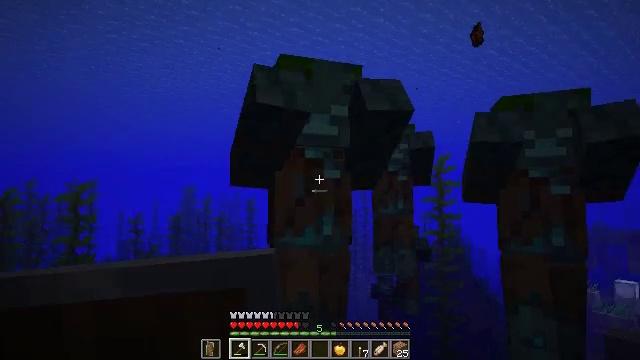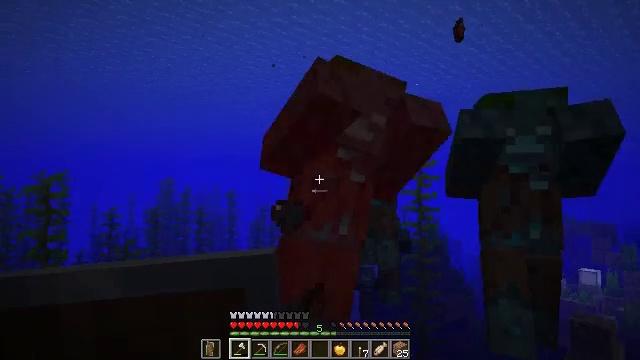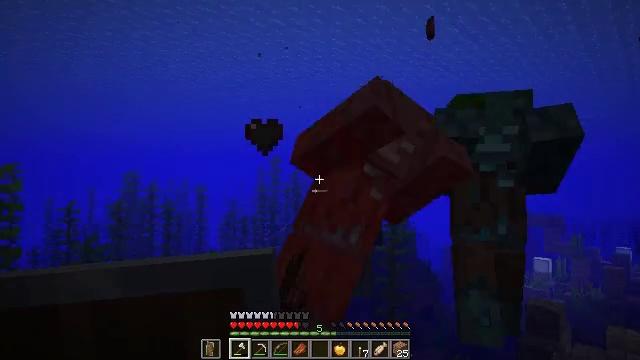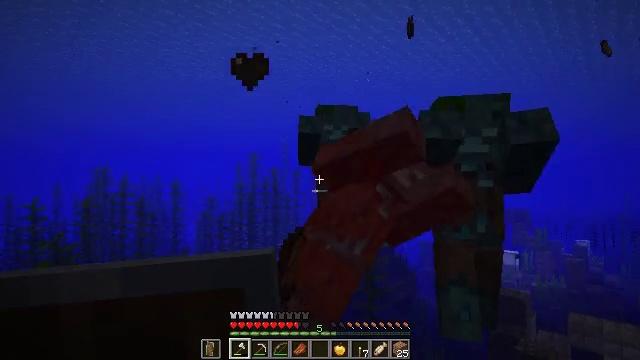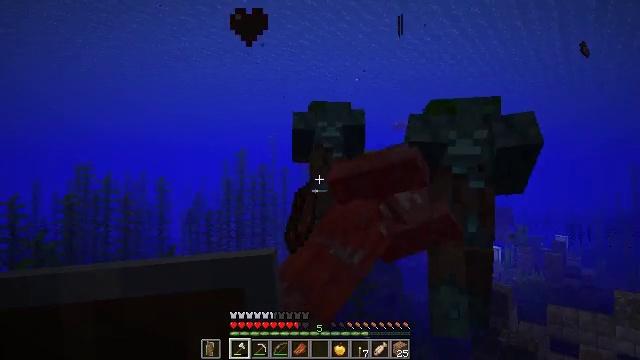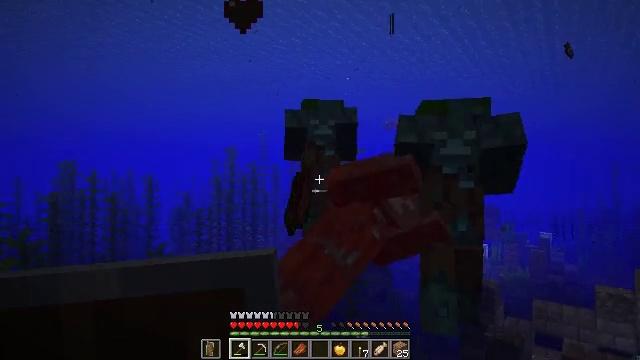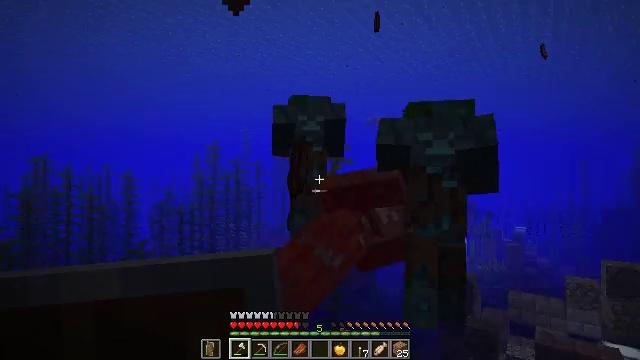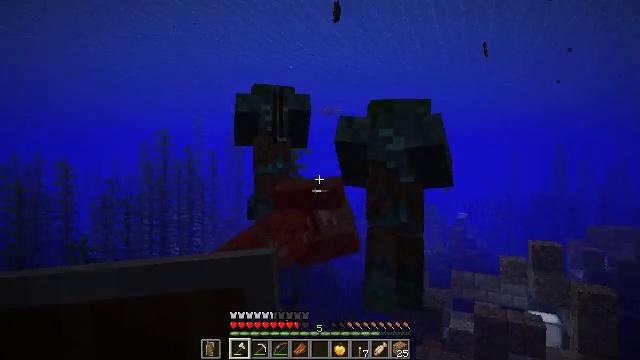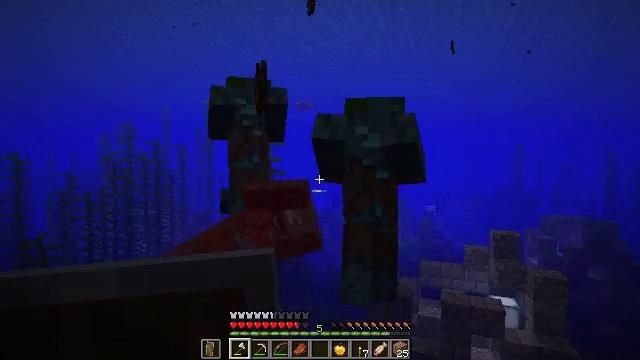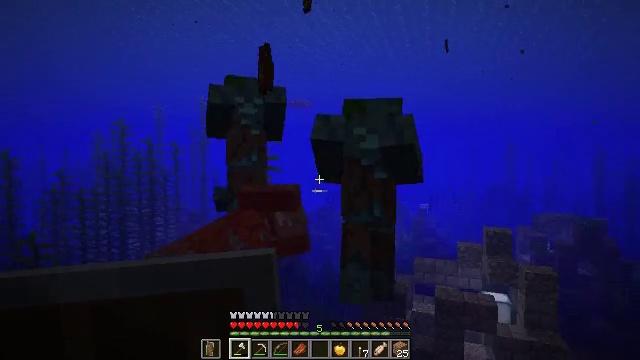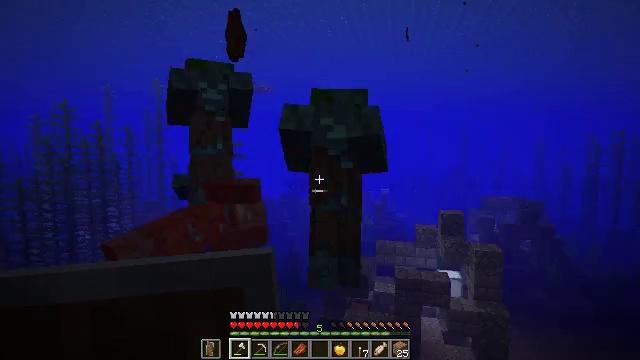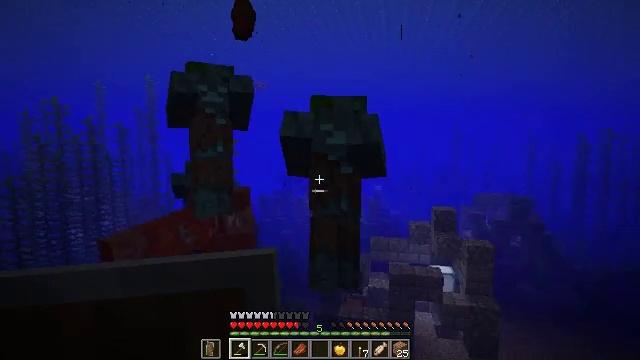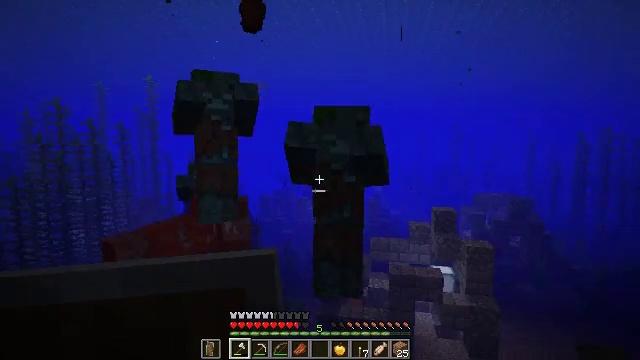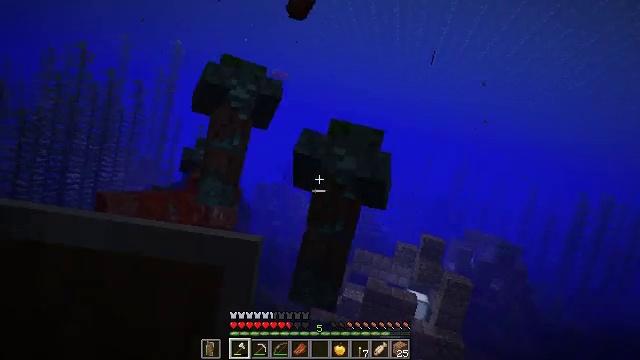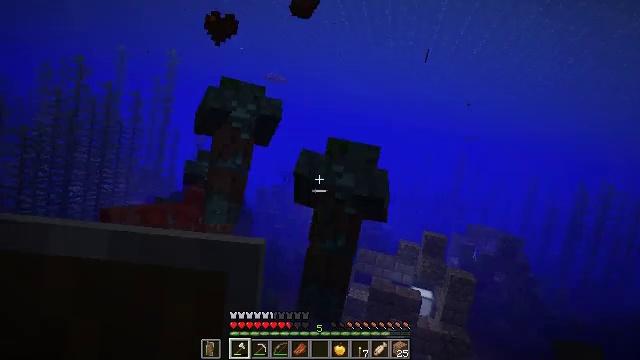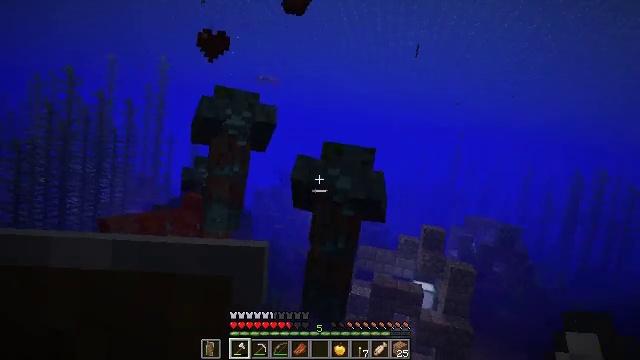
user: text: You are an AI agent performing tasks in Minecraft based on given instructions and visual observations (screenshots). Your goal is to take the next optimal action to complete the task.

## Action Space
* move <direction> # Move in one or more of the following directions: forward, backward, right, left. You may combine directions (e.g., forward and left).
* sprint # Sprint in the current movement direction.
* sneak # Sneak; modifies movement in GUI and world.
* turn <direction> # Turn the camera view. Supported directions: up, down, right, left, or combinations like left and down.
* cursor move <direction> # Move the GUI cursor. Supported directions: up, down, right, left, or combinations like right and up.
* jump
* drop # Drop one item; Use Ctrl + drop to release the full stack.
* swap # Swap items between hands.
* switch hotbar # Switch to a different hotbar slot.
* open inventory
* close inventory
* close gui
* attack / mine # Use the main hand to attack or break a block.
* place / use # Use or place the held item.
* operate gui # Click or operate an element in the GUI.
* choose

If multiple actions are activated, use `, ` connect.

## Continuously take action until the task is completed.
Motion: motion action
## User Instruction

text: Battle with a drowned.
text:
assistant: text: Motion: move back and move left, turn right and down
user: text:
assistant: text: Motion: move back and move left, turn right and down
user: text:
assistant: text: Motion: move back and move left, turn right
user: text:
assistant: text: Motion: move back and move left, turn right
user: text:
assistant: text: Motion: move back and move left, turn right
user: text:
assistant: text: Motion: move back and move left, turn right
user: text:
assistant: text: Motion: move back and move left, turn right and down
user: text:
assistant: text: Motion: move back and move left, turn right and down
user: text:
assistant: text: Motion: move back and move left, turn right
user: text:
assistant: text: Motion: move back and move left, turn right and down, jump
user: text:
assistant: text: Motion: move back, turn right, jump
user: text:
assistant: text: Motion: move back, jump
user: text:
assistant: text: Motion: move back, jump
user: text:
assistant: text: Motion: move back
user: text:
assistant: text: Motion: move back
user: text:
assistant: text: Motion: move back and move right, turn down
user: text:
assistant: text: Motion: move right, turn right
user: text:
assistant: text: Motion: move forward and move right
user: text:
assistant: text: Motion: move forward and move right
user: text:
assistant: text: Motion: move forward and move right
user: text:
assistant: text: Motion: move forward and move right
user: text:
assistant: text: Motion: move forward and move right
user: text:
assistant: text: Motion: move forward, turn left and down
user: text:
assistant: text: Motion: move forward and move right, turn down
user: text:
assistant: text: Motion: move forward and move right
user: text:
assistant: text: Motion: move forward and move right, turn left, attack / mine
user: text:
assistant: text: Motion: move forward and move right, attack / mine
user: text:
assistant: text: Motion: move forward and move right, attack / mine, jump
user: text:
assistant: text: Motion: move forward and move right, turn right and up, jump
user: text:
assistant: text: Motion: move forward and move right, turn right and up, jump